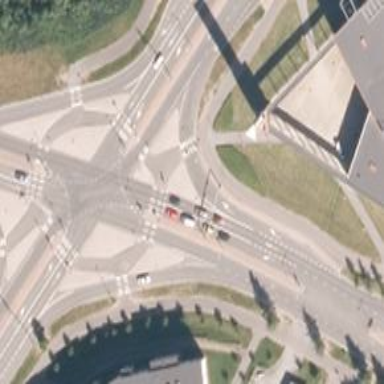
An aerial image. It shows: Tertiary road with separate asphalt sidewalks and cycleway.